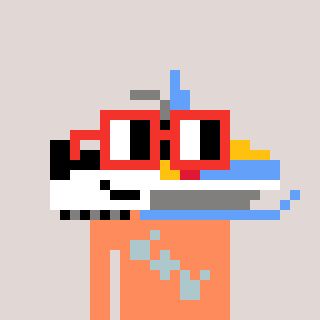
a pixel art character with square red glasses, a snowmobile-shaped head and a peachy-colored body on a warm background